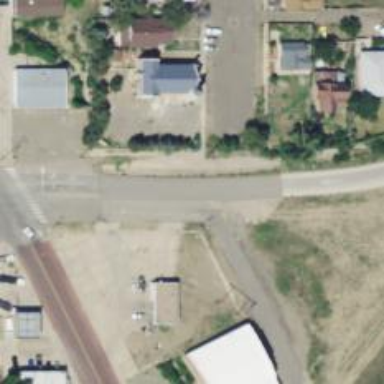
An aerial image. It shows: Stop road.